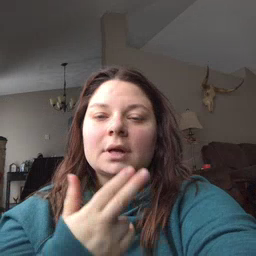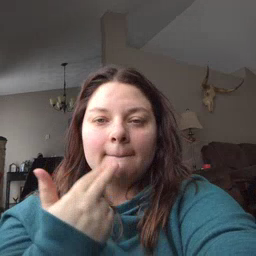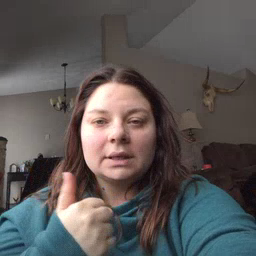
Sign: napkin